Aerial crown-view tile of a tropical tree (Barro Colorado Island, Panama), acquired 20250124:
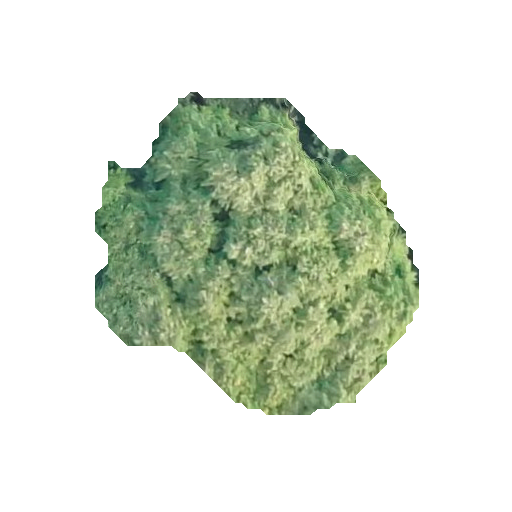
Species: Quararibea asterolepis
GBIF accepted scientific name: Quararibea asterolepis
Crown area: 110.464 m²